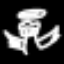
Label: angel